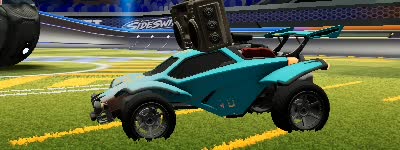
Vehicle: octane